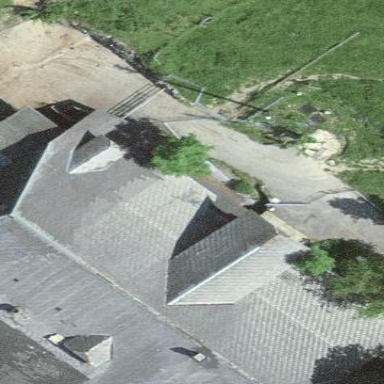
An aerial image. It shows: Farm building.